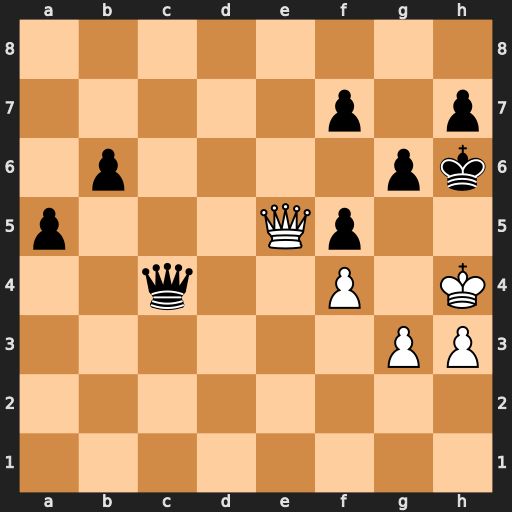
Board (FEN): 8/5p1p/1p4pk/p3Qp2/2q2P1K/6PP/8/8
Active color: w
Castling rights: -
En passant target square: -
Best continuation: g4 fxg4 hxg4 f6 Qxf6 Qxf4 Qxf4+